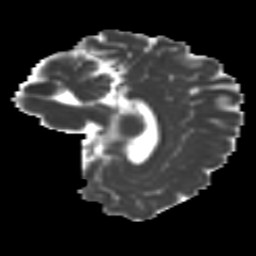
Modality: MD
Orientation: sagittal
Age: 14
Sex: male
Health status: ill
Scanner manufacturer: ge
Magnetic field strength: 3 T
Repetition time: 6.752 s
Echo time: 0.079 s